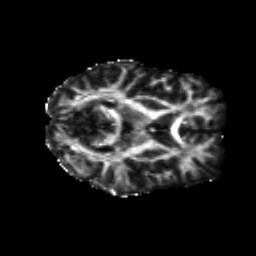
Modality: FA
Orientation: axial
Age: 25
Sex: female
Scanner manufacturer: siemens
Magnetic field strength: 3 T
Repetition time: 8.8 s
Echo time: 0.085 s